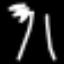
Label: palm tree